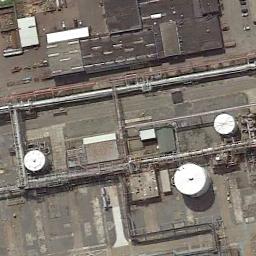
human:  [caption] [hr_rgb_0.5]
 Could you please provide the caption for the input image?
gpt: There are three white storage tanks on the bare land .

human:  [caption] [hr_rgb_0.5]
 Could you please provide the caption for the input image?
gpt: There are many different sized storage tanks and many buildings and many cars in the factory .

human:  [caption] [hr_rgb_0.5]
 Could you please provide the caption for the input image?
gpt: There are two rows of storage tanks on each open lot .

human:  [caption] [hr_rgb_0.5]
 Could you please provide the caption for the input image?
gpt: There are many buildings of different shapes beside the storage tanks .

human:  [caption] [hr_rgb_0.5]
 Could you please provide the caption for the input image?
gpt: There are three white storage tanks of different sizes .